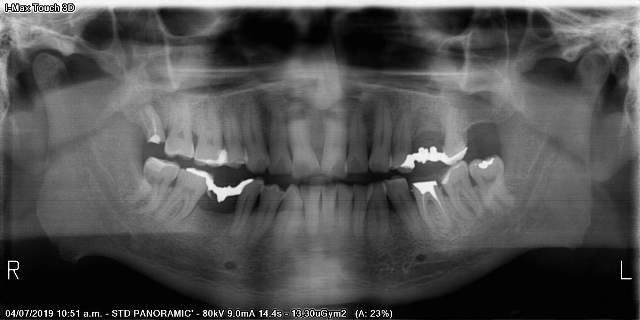
adult